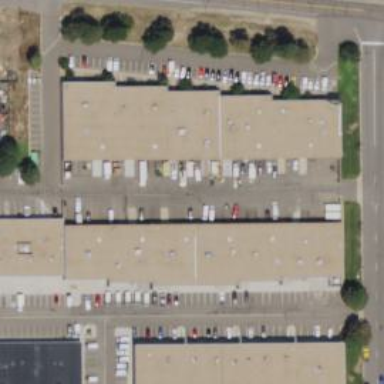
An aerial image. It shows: Car rental facility.